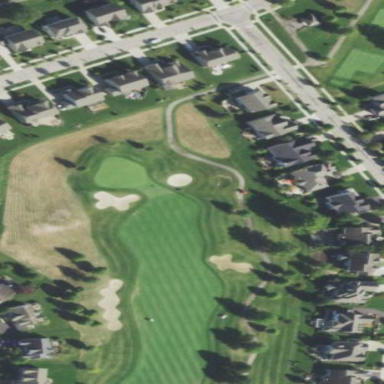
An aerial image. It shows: Grassy area designated as golf fairway.